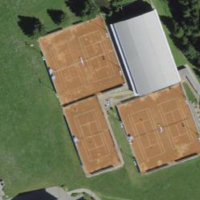
EUNIS habitat code: 53
Species observed at this site:
Nymphalis antiopa